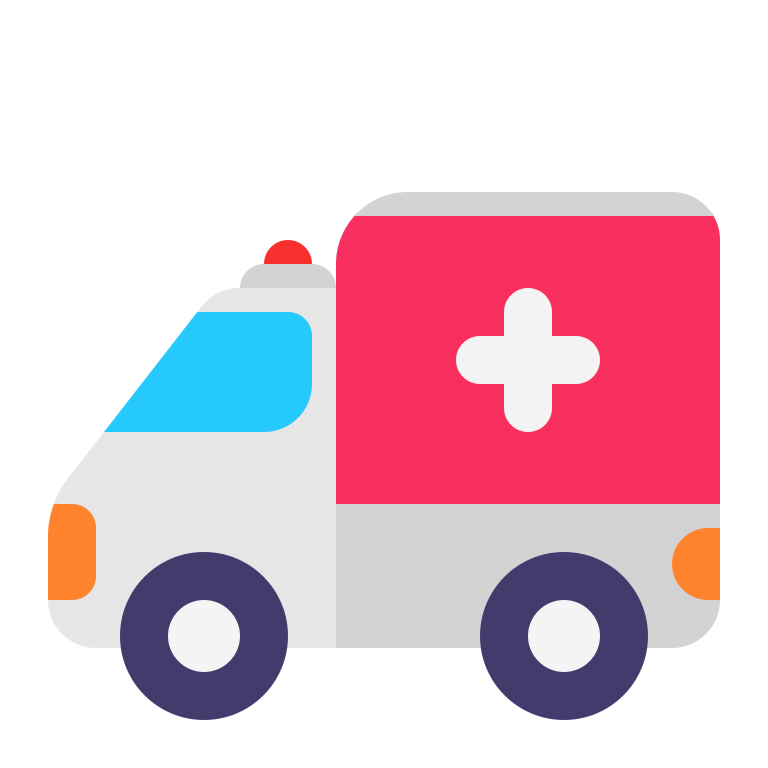
ambulance flat